Question: Given an xml file in a recursive/hierarchical format like this:
'''
<taxonomy>
<record code="B">
<name>Basic Needs</name>
<facet>Service</facet>
<record code="BD">
<name>Food</name>
<facet>Service</facet>
<record code="BD-1800">
<name>Emergency Food</name>
<facet>Service</facet>
<record code="BD-<PHONE>">
<name>Brown Bag Food Programs</name>
<facet>Service</facet>
</record>
<record code="BD-<PHONE>">
<name>Commodity Supplemental Food Program</name>
<facet>Named Programs</facet>
</record>
<record code="BD-<PHONE>">
<name>Food Lines</name>
<facet>Service</facet>
</record>
...
</record>
...
</record>
...
</record>
<record code="D">
<name>Consumer Services</name>
<facet>Service</facet>
...
</record>
...
</taxonomy>
'''
Is there a way to use T-SQL to load and flatten the structure into a tabular format like this:
- - - -
For example, the desired result for the XML above would be:

I've written a little console application to do this after failing to come up with the correct SQL but I can't help thinking there's an easier way.
Here's a SQL Fiddle with the xml:
<URL>
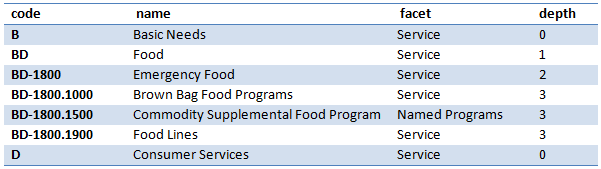
Answer: '''
;WITH xmlCTE
AS
(
SELECT
record.query('./*') query,
record.value('@code', 'varchar(50)') code,
record.value('name[1]', 'varchar(50)') name,
record.value('facet[1]', 'varchar(50)') facet,
0 depth
FROM @taxonomy.nodes('/taxonomy/record') t(record)
UNION ALL
SELECT
records.query('./*') query,
records.value('@code', 'varchar(50)') code,
records.value('name[1]', 'varchar(50)') name,
records.value('facet[1]', 'varchar(50)') facet,
depth + 1
FROM xmlCTE
CROSS APPLY query.nodes('./record') t2(records)
)
SELECT code, name, facet, depth
FROM xmlCTE
'''
working SQL Fiddle: <URL>